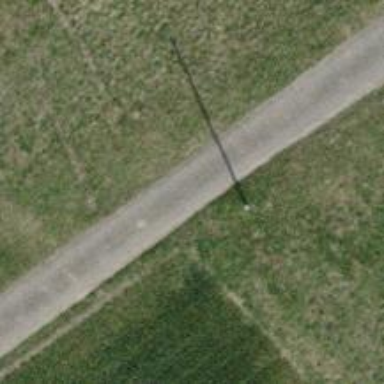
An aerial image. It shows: Power pole.